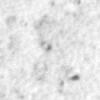
Label: no_change